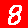
Digit: 8